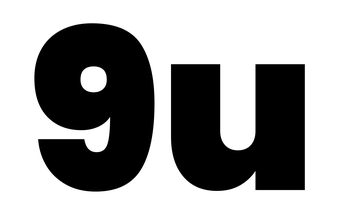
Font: Poppins-Black